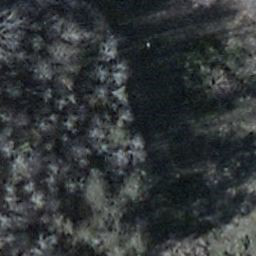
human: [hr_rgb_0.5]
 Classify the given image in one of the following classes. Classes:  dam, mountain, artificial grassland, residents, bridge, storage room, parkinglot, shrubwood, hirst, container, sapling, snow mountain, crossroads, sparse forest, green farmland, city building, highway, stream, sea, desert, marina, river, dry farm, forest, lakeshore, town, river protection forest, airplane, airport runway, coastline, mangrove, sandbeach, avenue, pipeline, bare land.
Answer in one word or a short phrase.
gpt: shrubwood